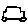
Label: car